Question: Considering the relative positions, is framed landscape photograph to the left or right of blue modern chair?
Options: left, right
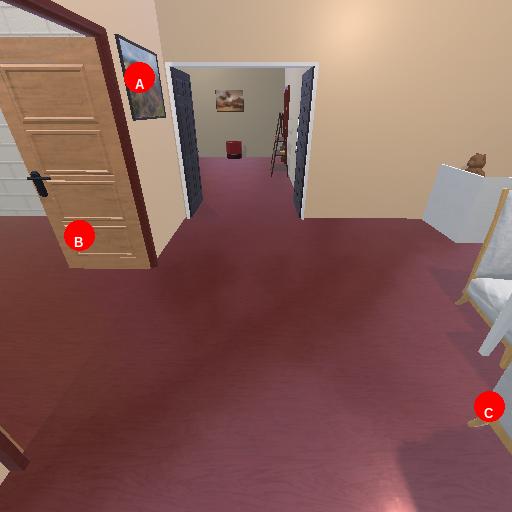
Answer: left